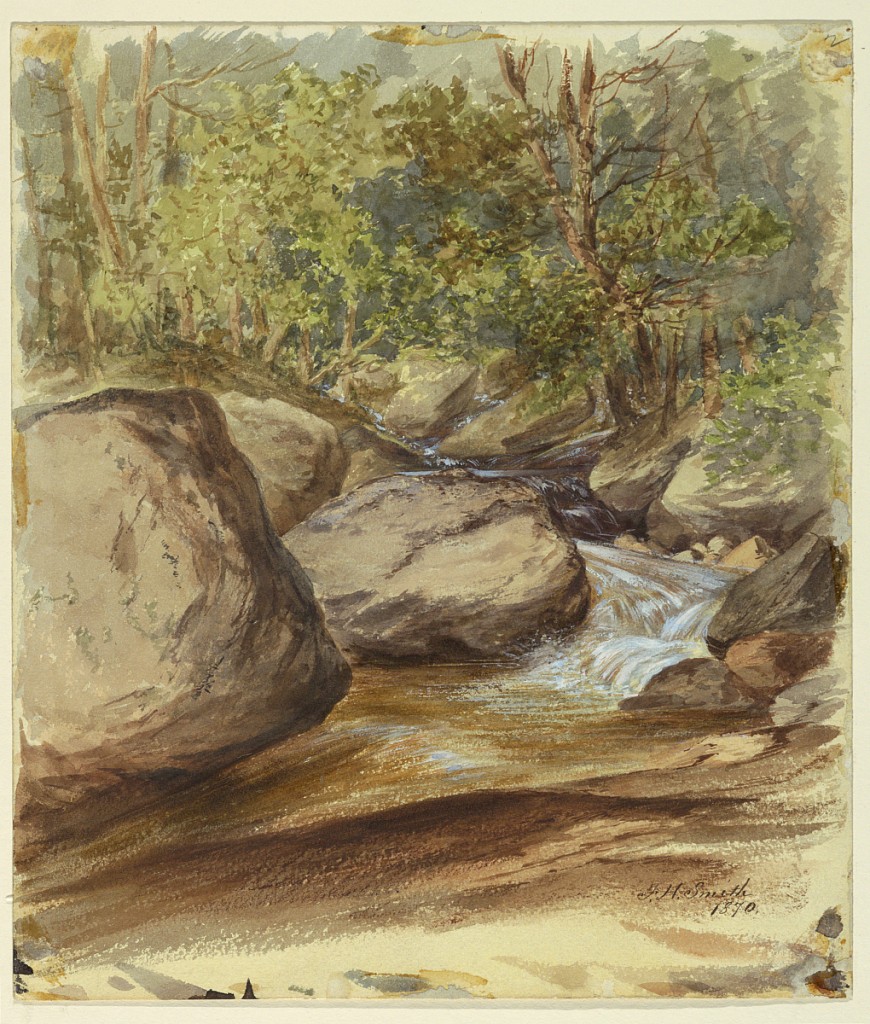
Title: Study of a stream
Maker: Francis Hopkinson Smith, American, 1838–1915
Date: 1870
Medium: Brush and watercolor, gouache , charcoal on paper
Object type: Drawing
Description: Sketch of a narrow stream in the forest with large rocks lining the banks.